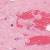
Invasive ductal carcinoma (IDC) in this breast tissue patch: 0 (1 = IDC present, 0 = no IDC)